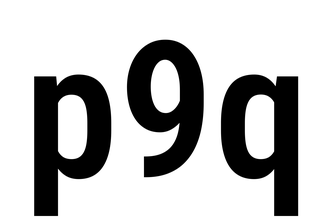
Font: Roboto_Condensed_SemiBold